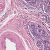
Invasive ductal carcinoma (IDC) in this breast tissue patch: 0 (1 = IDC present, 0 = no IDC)